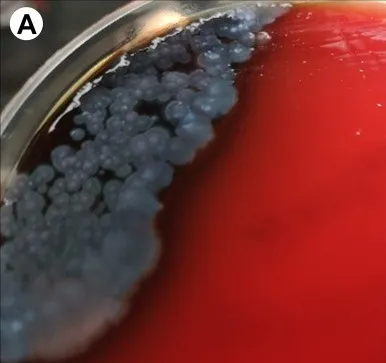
Representative results of sample culture and antibiotic susceptibility testing in patients. (A) On day 14, P. Aeruginosa was positive in the blood culture and bacterial culture of wound tissues.
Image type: medical_photograph (other_medical_photograph)